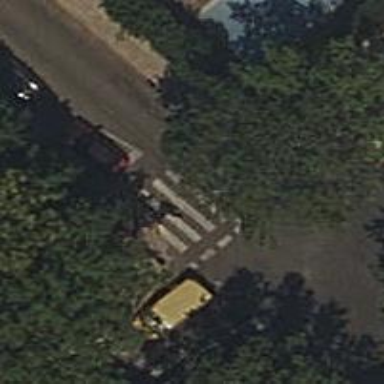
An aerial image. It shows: Zebra crossing on the road.